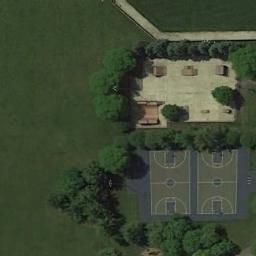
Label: basketball_court